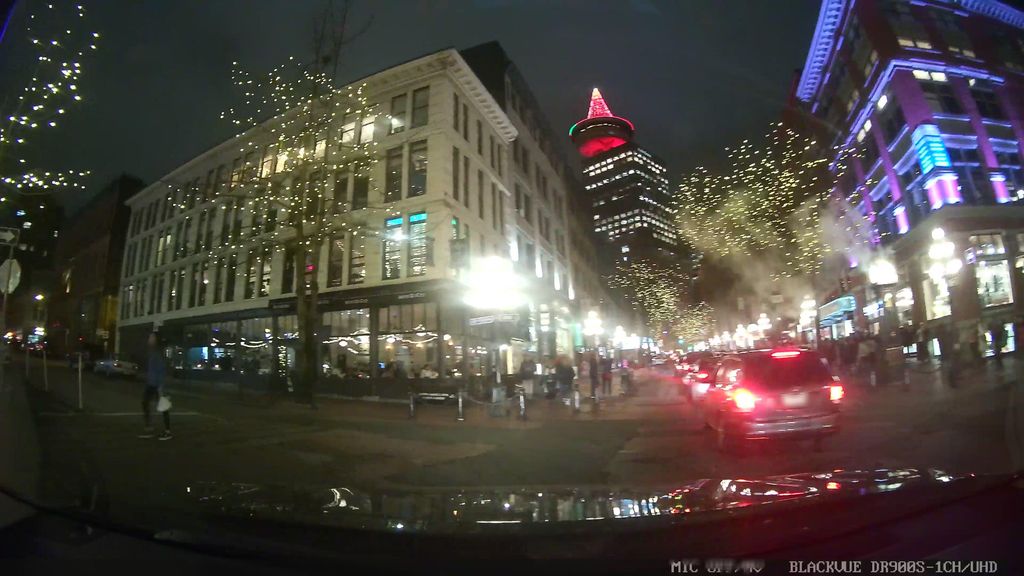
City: vancouver